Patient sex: F
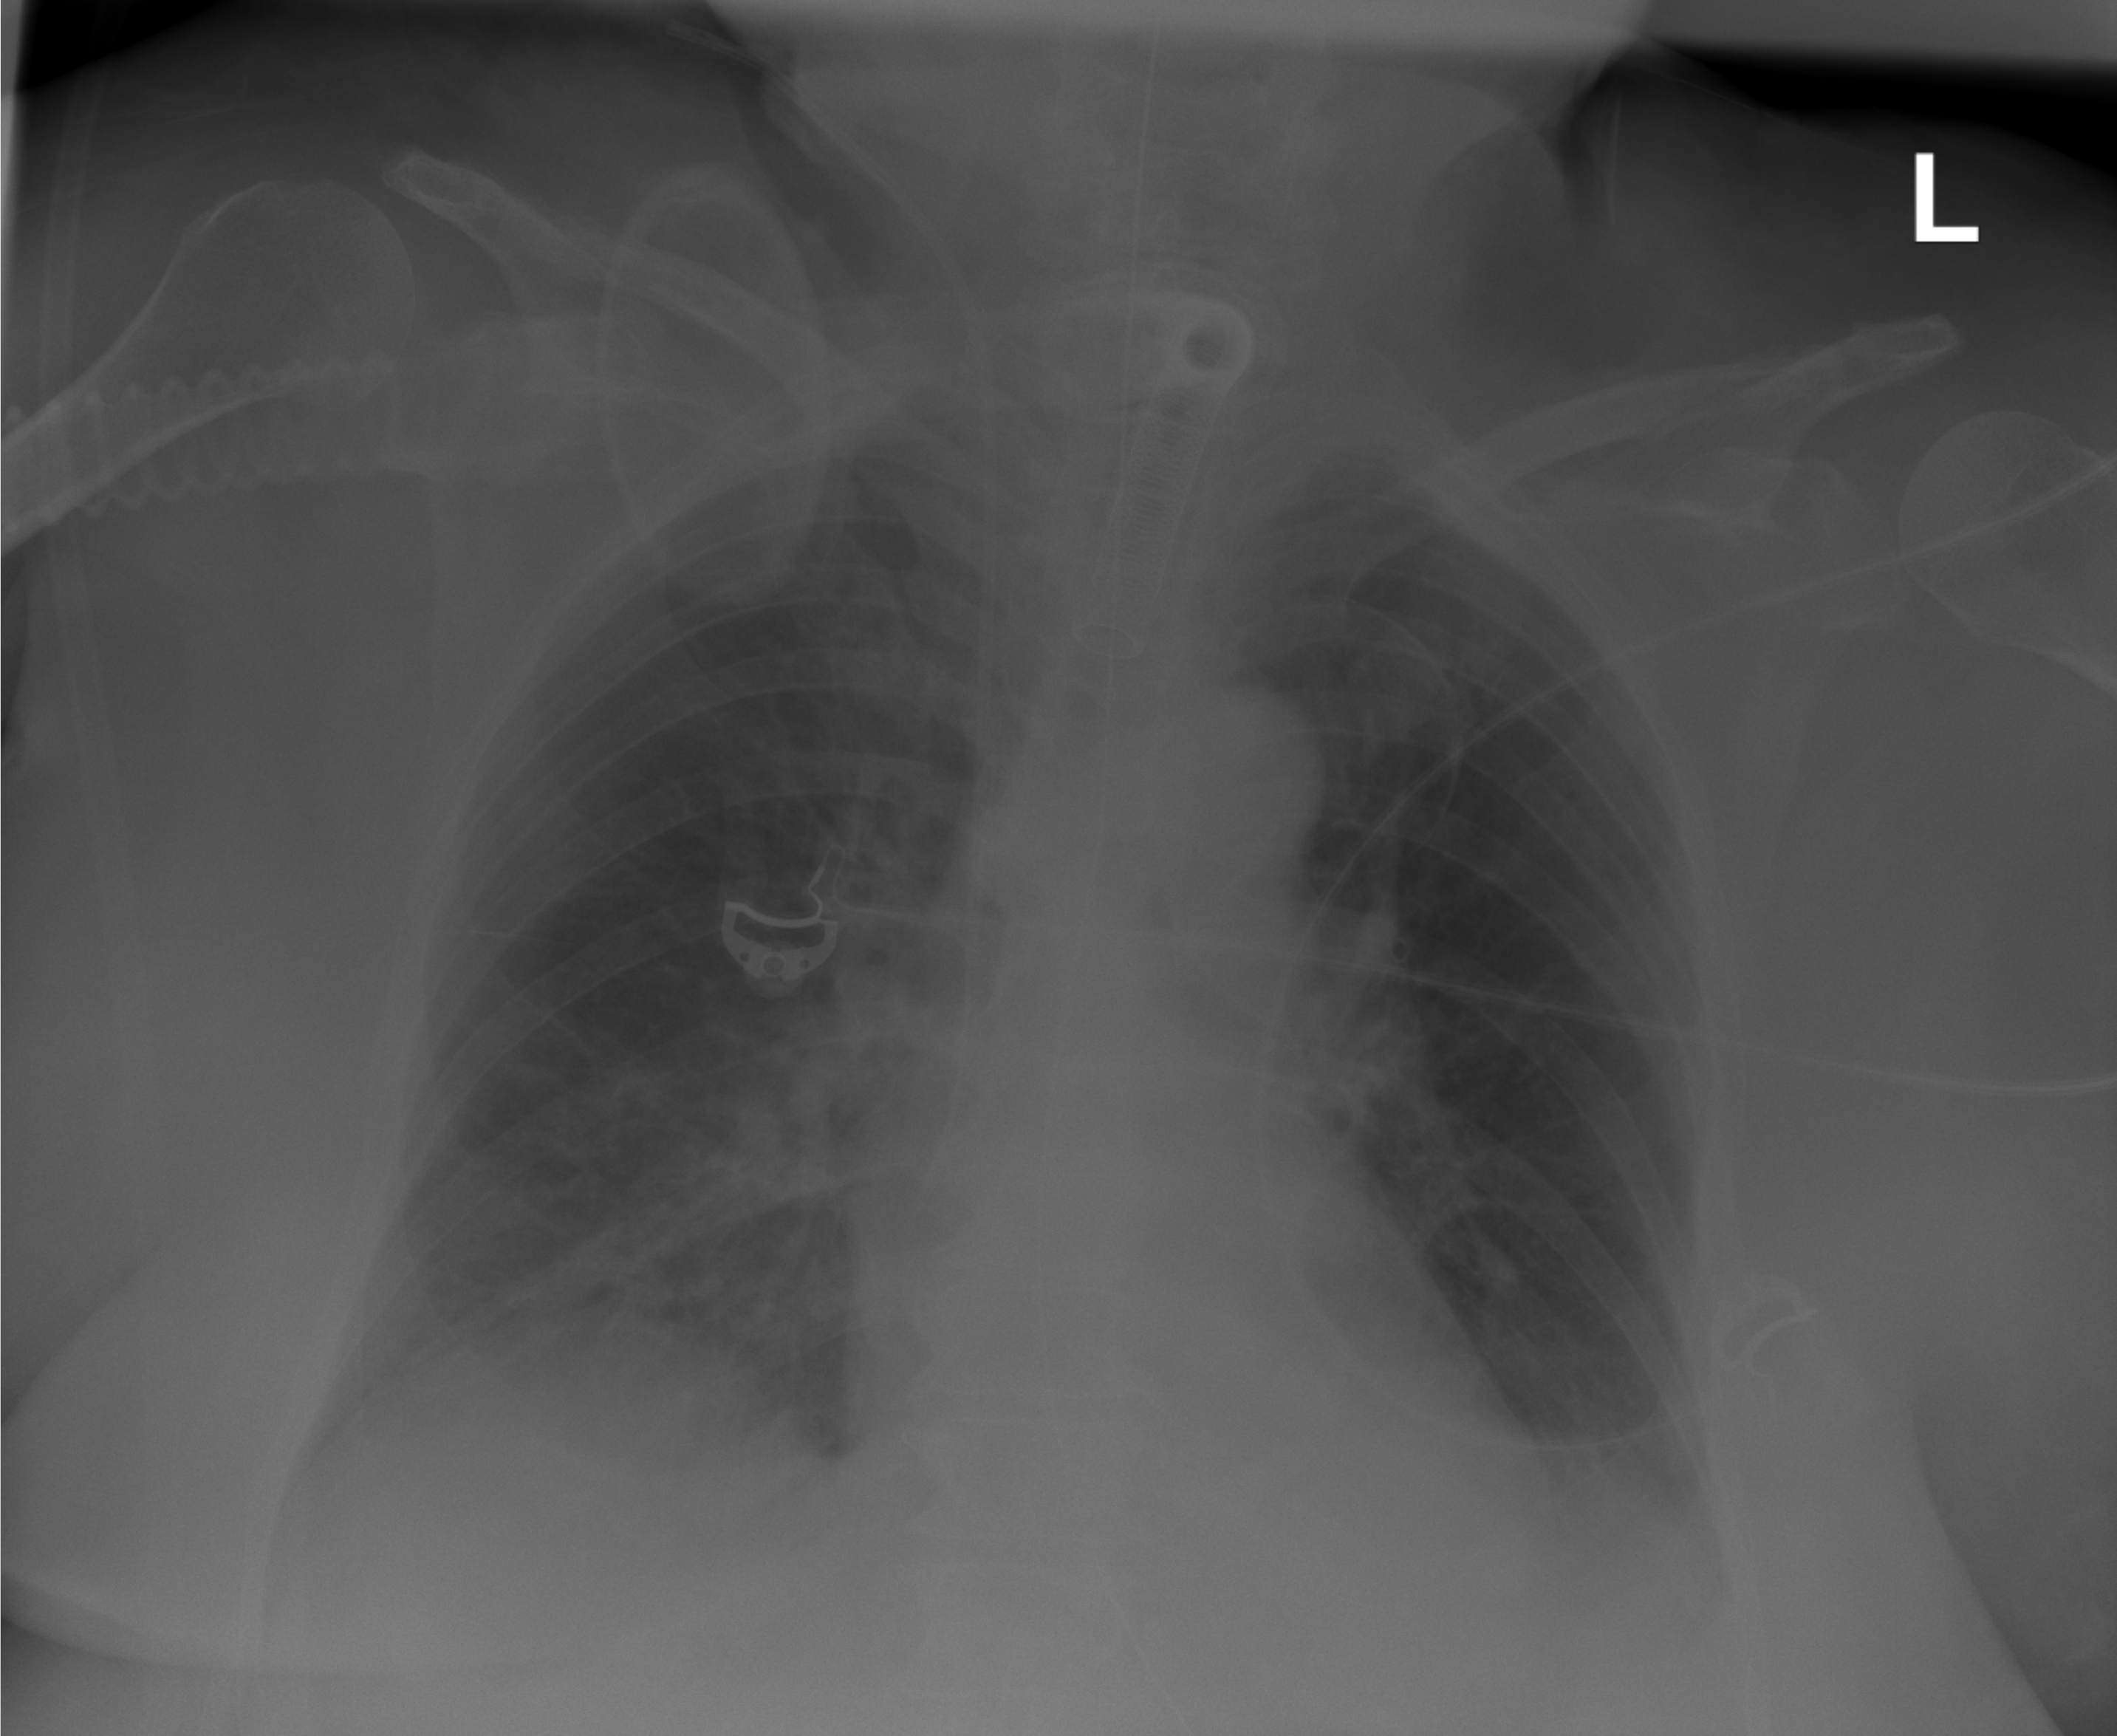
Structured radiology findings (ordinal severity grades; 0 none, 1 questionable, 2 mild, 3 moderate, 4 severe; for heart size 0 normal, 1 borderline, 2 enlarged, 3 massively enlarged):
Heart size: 0
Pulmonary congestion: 2
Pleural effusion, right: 1
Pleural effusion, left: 2
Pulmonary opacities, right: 0
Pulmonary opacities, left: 0
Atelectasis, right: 2
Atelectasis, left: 2